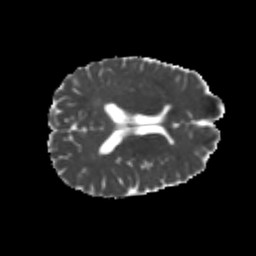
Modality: MD
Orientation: axial
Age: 22
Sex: male
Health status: healthy
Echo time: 0.074 s